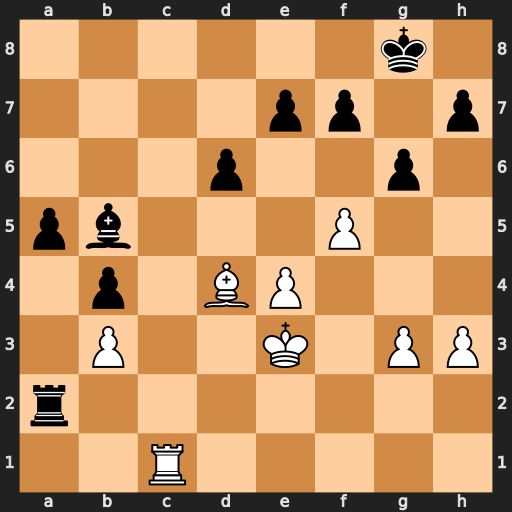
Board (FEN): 6k1/4pp1p/3p2p1/pb3P2/1p1BP3/1P2K1PP/r7/2R5
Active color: w
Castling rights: -
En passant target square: -
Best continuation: Rc8+ Be8 Rxe8#